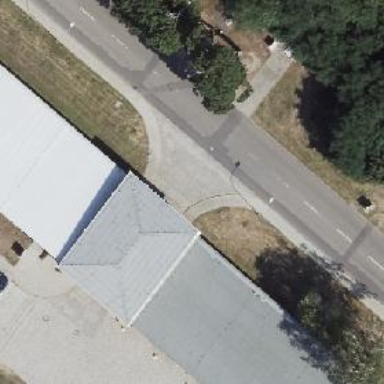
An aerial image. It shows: Concrete driveway designated as service road.